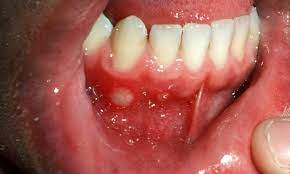
Condition: Mouth Ulcer